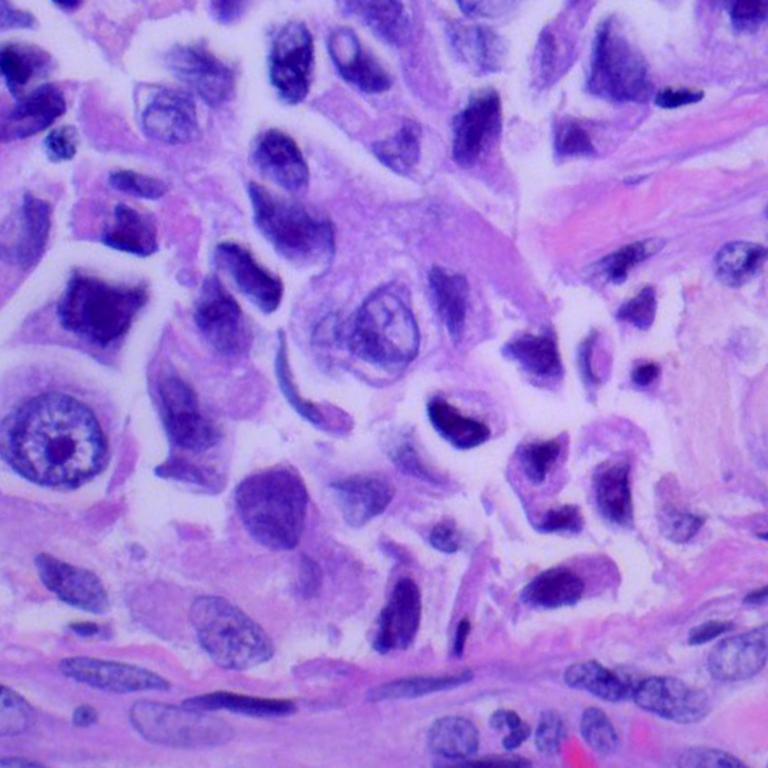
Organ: lung
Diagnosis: adenocarcinomas